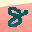
Label: 8